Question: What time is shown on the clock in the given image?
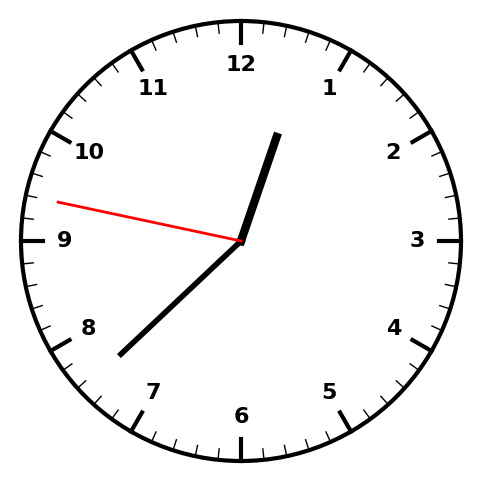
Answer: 12:37:47